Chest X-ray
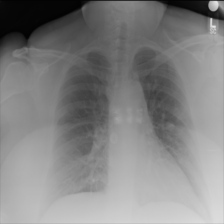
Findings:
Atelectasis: negative
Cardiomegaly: negative
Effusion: negative
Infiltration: negative
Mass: negative
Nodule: positive
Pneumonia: negative
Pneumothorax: negative
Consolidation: negative
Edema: negative
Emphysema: negative
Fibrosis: negative
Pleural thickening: negative
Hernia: negative